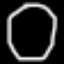
Label: octagon